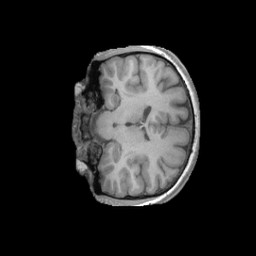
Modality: T1w
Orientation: coronal
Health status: ill
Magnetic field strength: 3 T